Question: I have an app, pretty much as this:

I have tried to follow this <URL> But it seems it doesn't work. I mean, I would like to select each row for see details and also I want to be able to click in button a, b or c of any row I want. I'm not sure how to relate a button with its row.
So this is my rowLayout.xml:
'''
<LinearLayout xmlns:android="http://schemas.android.com/apk/res/android"
xmlns:tools="http://schemas.android.com/tools"
android:layout_width="match_parent"
android:layout_height="wrap_content"
android:orientation="horizontal" >
<TableLayout
android:layout_width="match_parent"
android:layout_height="wrap_content"
android:stretchColumns="0,1">
<TableRow
android:layout_width="match_parent"
android:layout_height="wrap_content" >
<LinearLayout
android:layout_width="wrap_content"
android:layout_height="wrap_content"
android:gravity="left">
<ImageView
android:id="@+id/imageViewTypeClient"
android:layout_width="wrap_content"
android:layout_height="wrap_content"
tools:ignore="ContentDescription" />
<TextView
android:id="@+id/textView1"
android:layout_width="wrap_content"
android:layout_height="wrap_content" />
<TextView
android:id="@+id/textView2"
android:layout_width="wrap_content"
android:layout_height="wrap_content"
android:layout_marginLeft="5dp"/>
</LinearLayout>
<LinearLayout
android:gravity="right"
android:layout_width="wrap_content"
android:layout_height="wrap_content">
<ImageButton
android:id="@+id/imageButtonSync"
android:layout_width="wrap_content"
android:layout_height="match_parent"
android:src="@android:drawable/stat_notify_sync"/>
<ImageButton
android:id="@+id/imageButtonDelete"
android:layout_width="wrap_content"
android:layout_height="match_parent"
android:src="@android:drawable/ic_menu_delete"
tools:ignore="ContentDescription" />
<ImageButton
android:id="@+id/imageButtonEdit"
android:layout_width="wrap_content"
android:layout_height="match_parent"
android:src="@android:drawable/ic_menu_edit" />
</LinearLayout>
</TableRow>
</TableLayout>
'''
I made this way to get the order what I want.
This is my ListFragment:
'''
public class AplicacionActivity extends FragmentActivity implements OnEmployeeSelectedListener {
public void onEmployeeSelected(int id) {
Log.e("activity aplicacion", "entre");
Bundle arguments = new Bundle();
arguments.putLong("id", id);
DataClientActivity fragment = new DataClientActivity();
fragment.setArguments(arguments);
getSupportFragmentManager().beginTransaction()
.replace(android.R.id.tabcontent,fragment, AplicacionActivity.tagFragmentDataClient)
.commit();
}
...
}
'''
And this is my ListFragment:
'''
public class ClientsActivity extends ListFragment {
OnEmployeeSelectedListener mEmployeeListener;
public interface OnEmployeeSelectedListener {
public void onEmployeeSelected(int id);
}
@Override
public void onAttach(Activity activity) {
super.onAttach(activity);
try {
mEmployeeListener = (OnEmployeeSelectedListener) activity;
} catch (ClassCastException e) {
throw new ClassCastException(activity.toString() + " you must implement OnEmployeeSelectedListener");
}
}
@Override
public void onListItemClick(ListView l, View v, int position, long id) {
int idEmployee = position;
// Send the event and Uri to the host activity
mEmployeeListener.onEmployeeSelected(idEmployee);
}
'''
I was just trying to run this but the onListItemClick is not called when I press any row of my list.
Despite of this, I dont know if I have to do something similar for the press buttons.
If anyone can provide me a tutorial or put me in the right direction I'll really apreciate it.
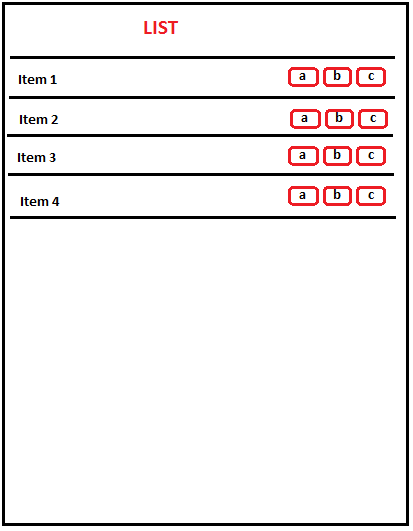
Answer: For the problem with selecting the rows, I made it work. There is nothing wrong with the code I put before. After a lot of research I found this <URL>
The comment that helped me was the one that says:
"There is even more elegant solution try to add android:descendantFocusability="blocksDescendants" in root layout of list element. That will make clicks onListItem possible and separately u can handle Button or ImageButton clicks".
I hope this could help to any one.